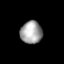
Tissue: lung
Cell type: Endothelial cells
Senescence score: 0.1617
Nuclear area (px): 485
Mean DAPI intensity: 161.016